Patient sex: F
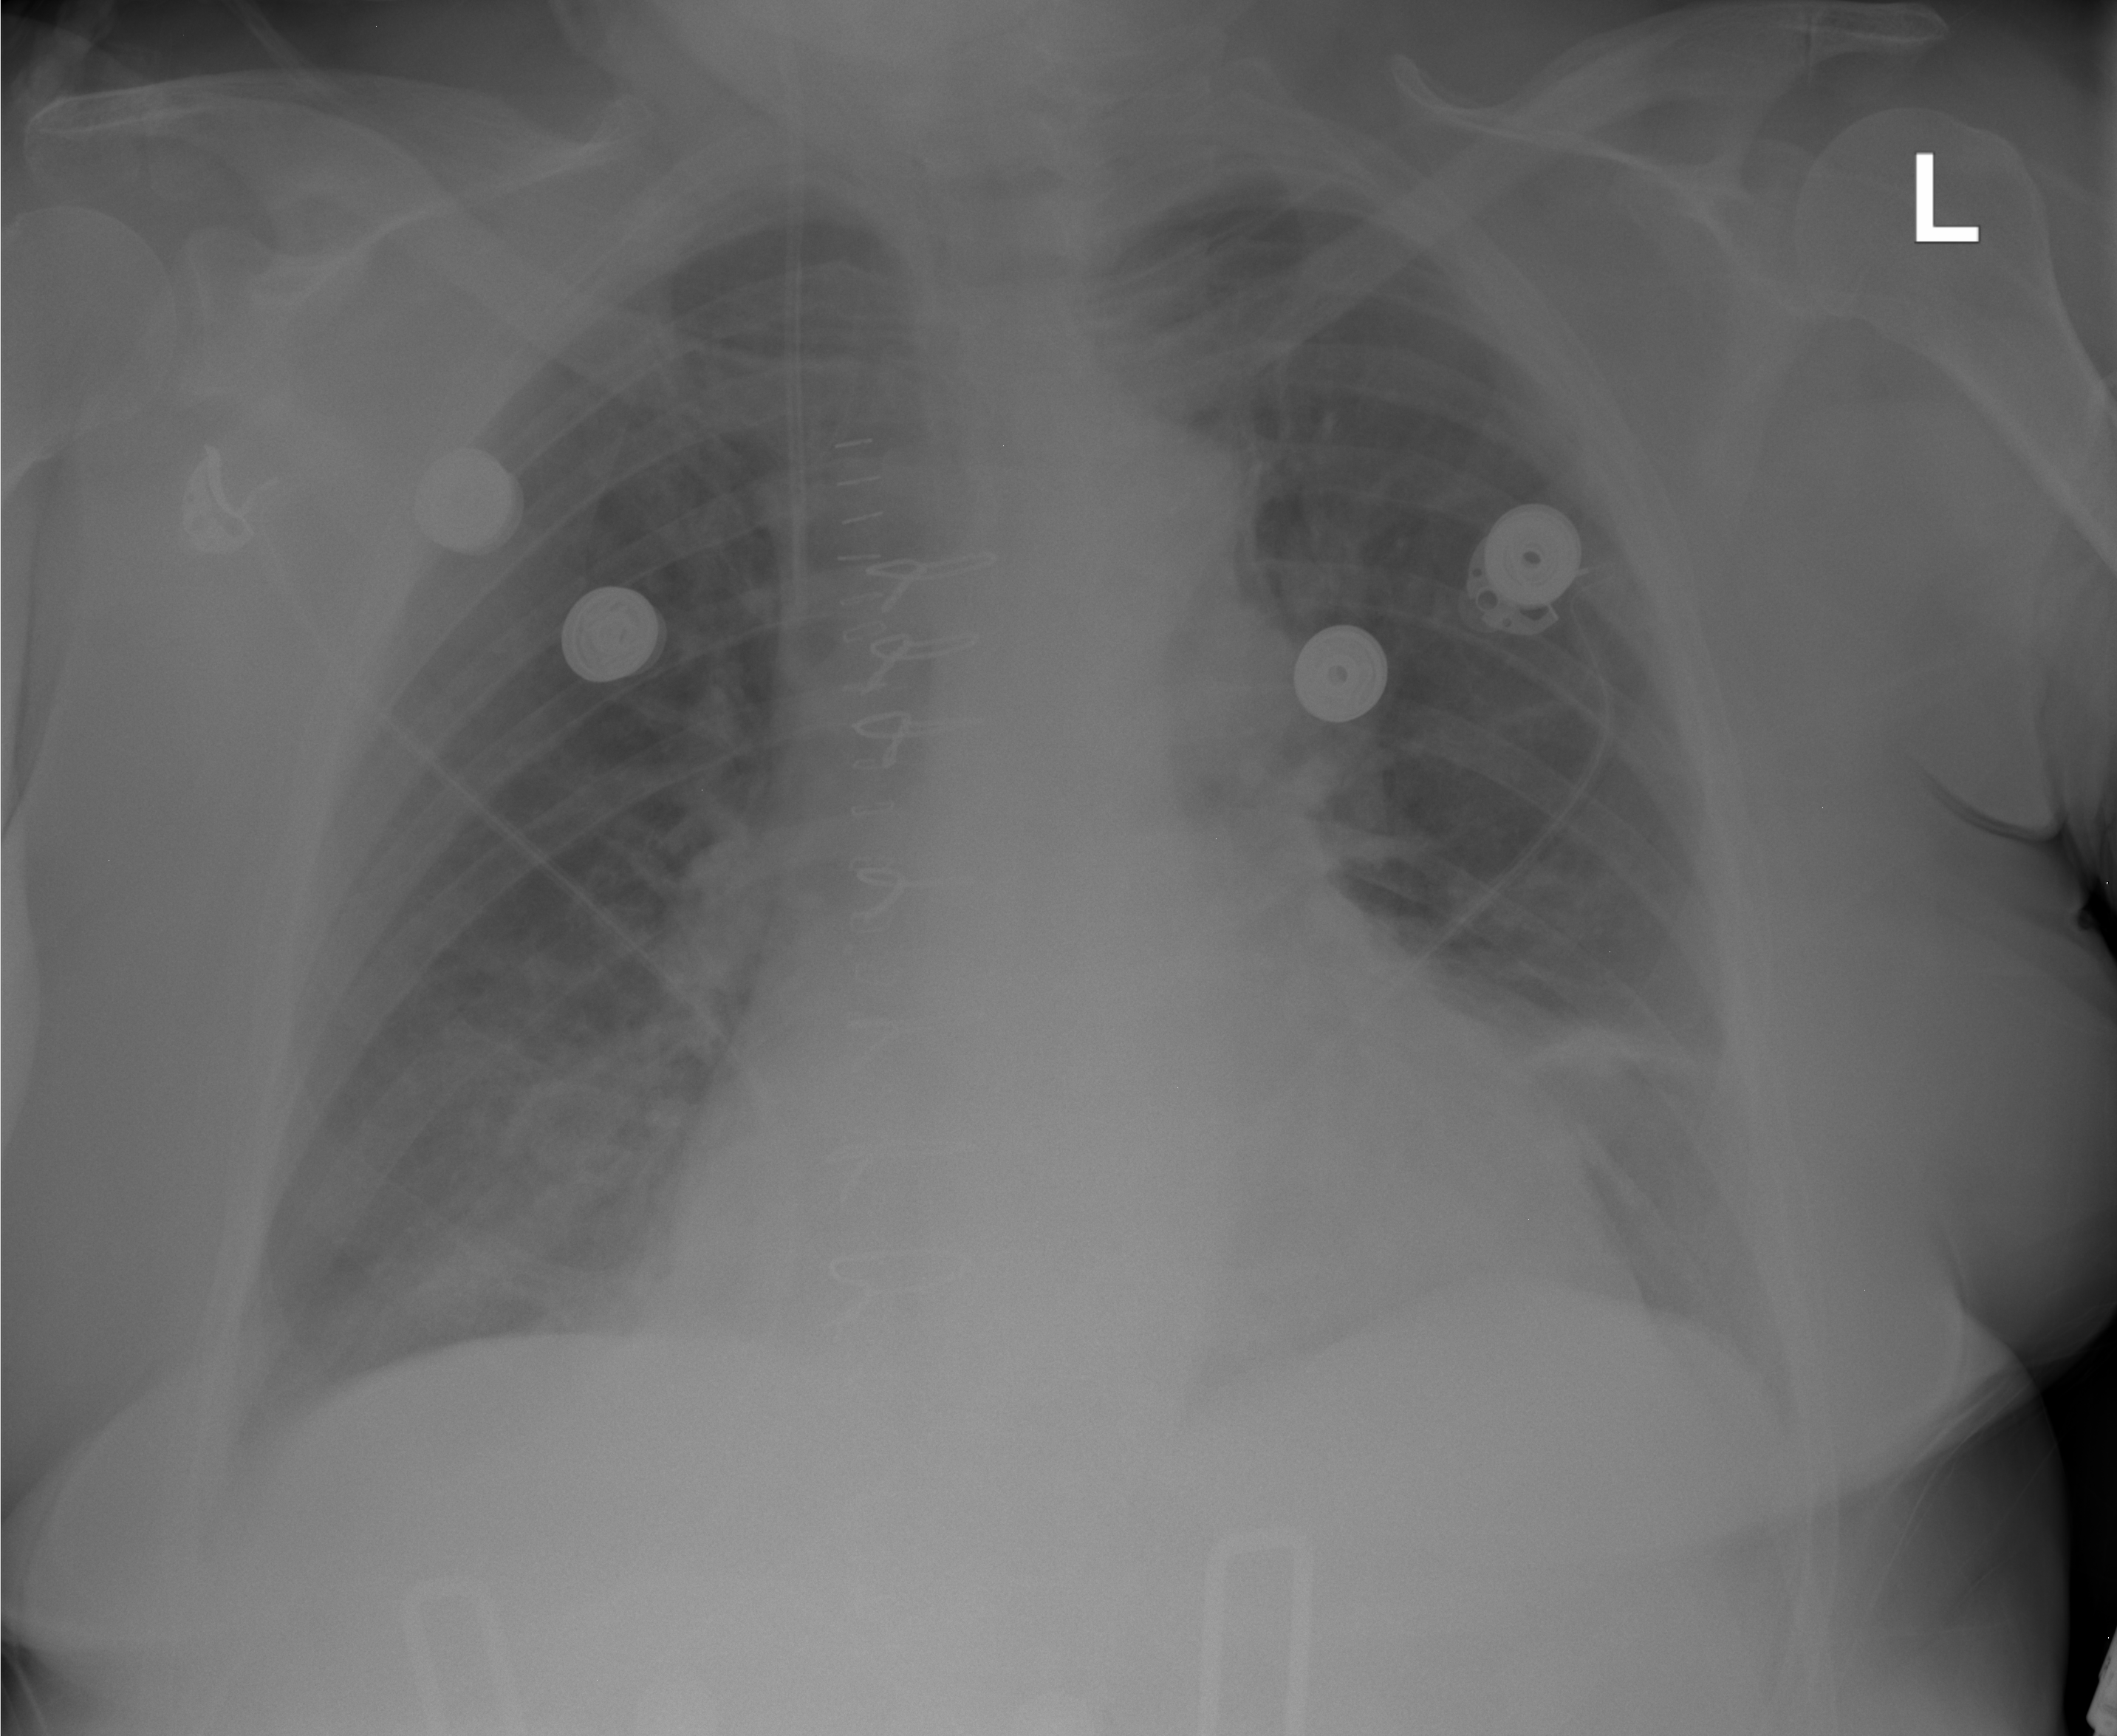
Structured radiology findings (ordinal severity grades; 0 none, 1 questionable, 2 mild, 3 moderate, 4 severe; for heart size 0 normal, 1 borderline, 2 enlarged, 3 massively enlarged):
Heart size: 1
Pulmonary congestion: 0
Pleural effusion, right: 0
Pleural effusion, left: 0
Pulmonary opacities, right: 0
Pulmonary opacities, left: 0
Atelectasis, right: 0
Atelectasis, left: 2